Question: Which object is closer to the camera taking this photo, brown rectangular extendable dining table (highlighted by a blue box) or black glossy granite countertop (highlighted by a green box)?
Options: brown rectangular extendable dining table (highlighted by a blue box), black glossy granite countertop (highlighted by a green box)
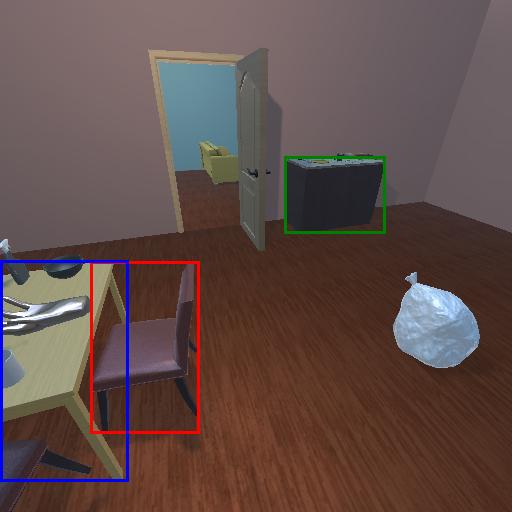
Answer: brown rectangular extendable dining table (highlighted by a blue box)